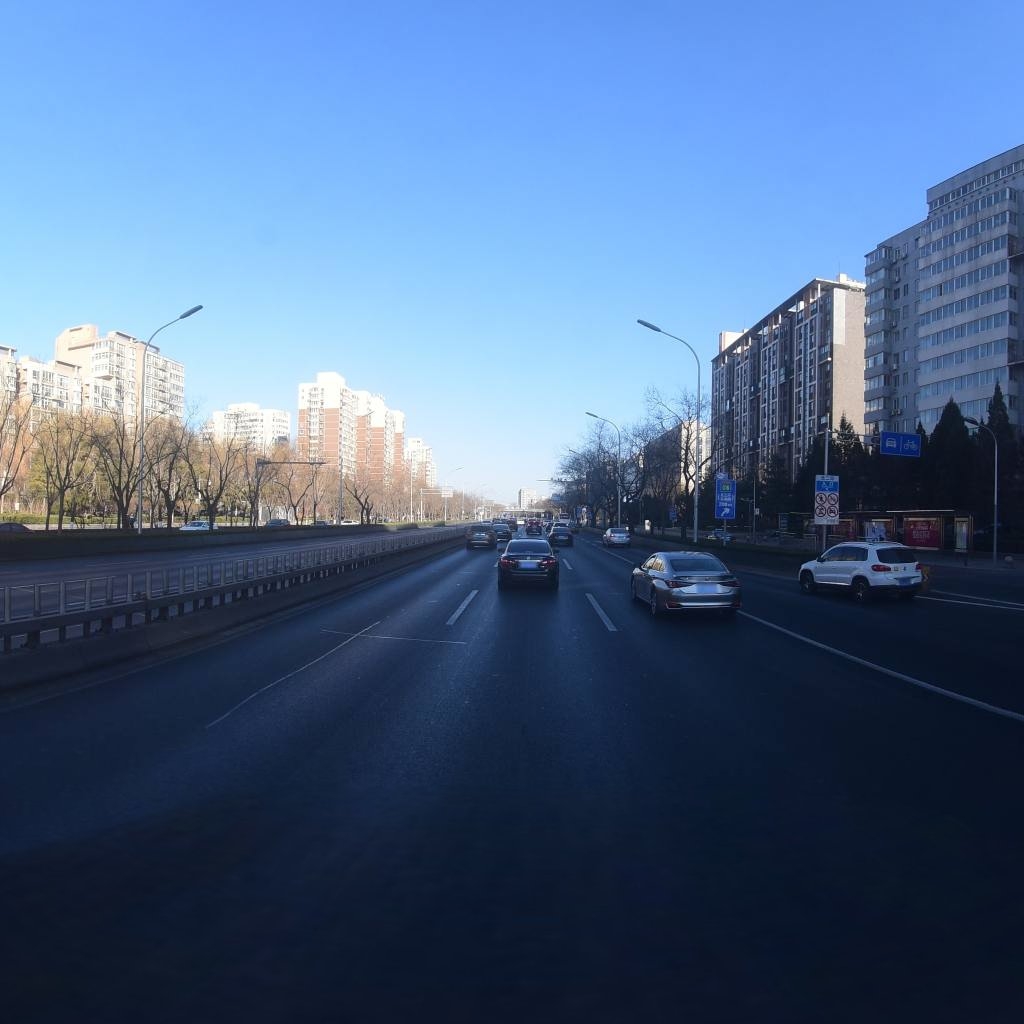
Region: Xicheng
Road damage annotations: transverse patch, longitudinal patch